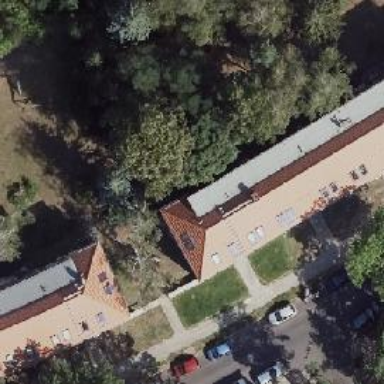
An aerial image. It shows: Hipped roof apartment building.